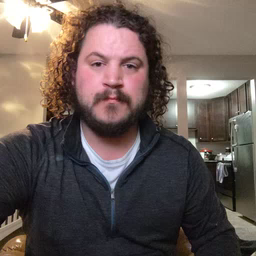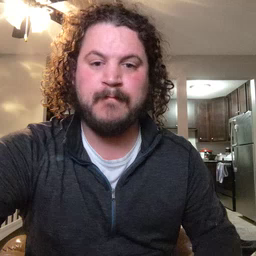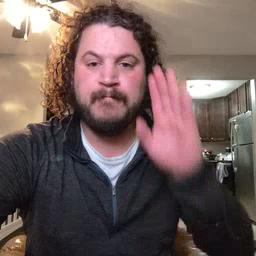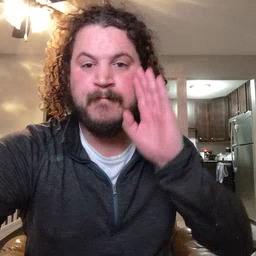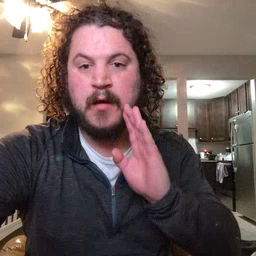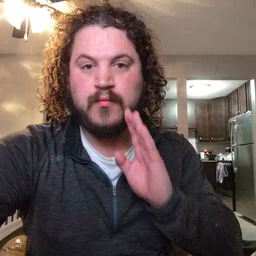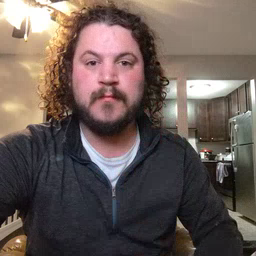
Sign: brown